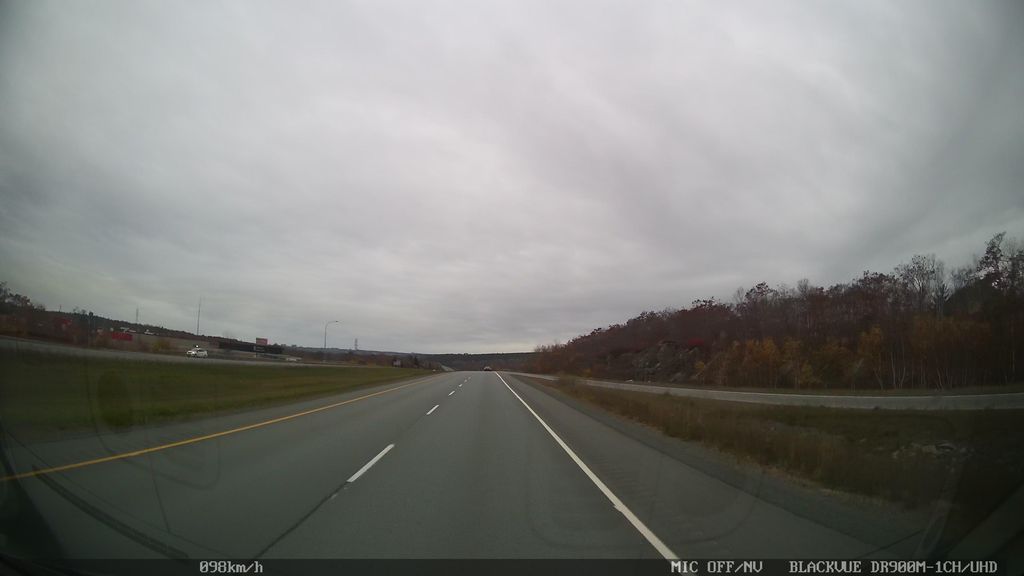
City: halifax